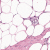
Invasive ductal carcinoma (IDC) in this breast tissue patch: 0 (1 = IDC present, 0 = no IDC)